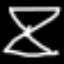
Label: hourglass